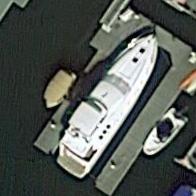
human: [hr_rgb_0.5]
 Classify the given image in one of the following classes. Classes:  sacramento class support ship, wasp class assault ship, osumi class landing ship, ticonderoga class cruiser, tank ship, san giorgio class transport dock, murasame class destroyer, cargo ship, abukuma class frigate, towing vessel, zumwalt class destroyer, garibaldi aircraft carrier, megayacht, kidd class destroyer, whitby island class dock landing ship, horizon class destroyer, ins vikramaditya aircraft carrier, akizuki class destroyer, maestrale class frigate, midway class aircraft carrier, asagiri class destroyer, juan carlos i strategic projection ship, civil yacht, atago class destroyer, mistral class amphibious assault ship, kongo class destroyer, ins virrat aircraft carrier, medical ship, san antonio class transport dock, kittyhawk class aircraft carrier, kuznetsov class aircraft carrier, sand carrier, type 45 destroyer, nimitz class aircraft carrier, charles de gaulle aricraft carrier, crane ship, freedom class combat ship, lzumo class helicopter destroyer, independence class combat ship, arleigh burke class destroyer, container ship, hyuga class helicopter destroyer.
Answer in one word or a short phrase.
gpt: Civil yacht